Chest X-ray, AP view. Patient: 24 years old, sex F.
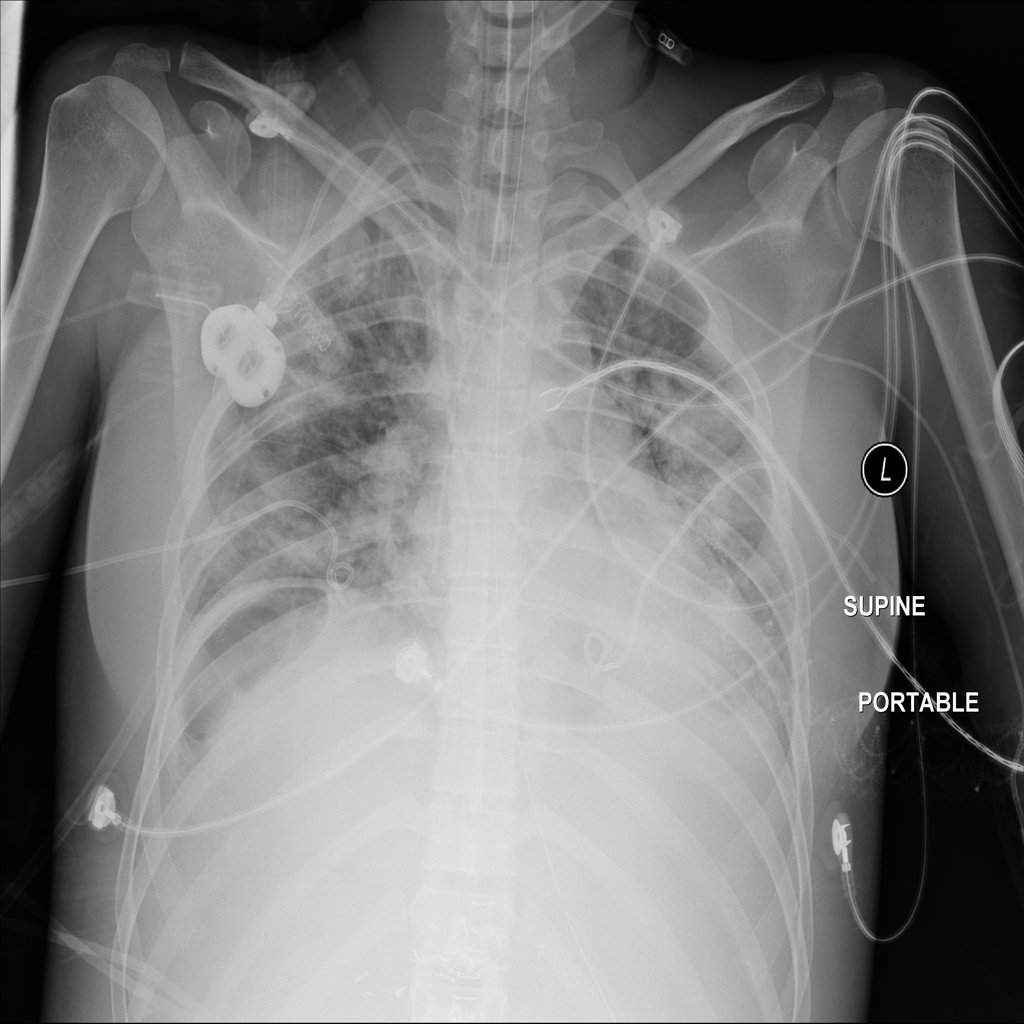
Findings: Infiltration